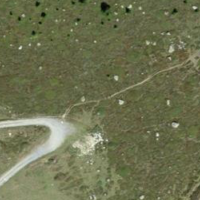
EUNIS habitat code: 26
Species observed at this site:
Phoenicurus phoenicurus